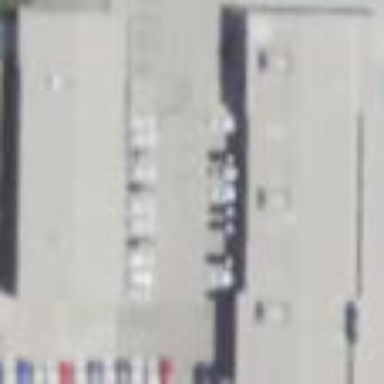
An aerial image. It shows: Building that houses car shop.